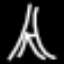
Label: The Eiffel Tower